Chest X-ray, PA view. Patient: 50 years old, sex F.
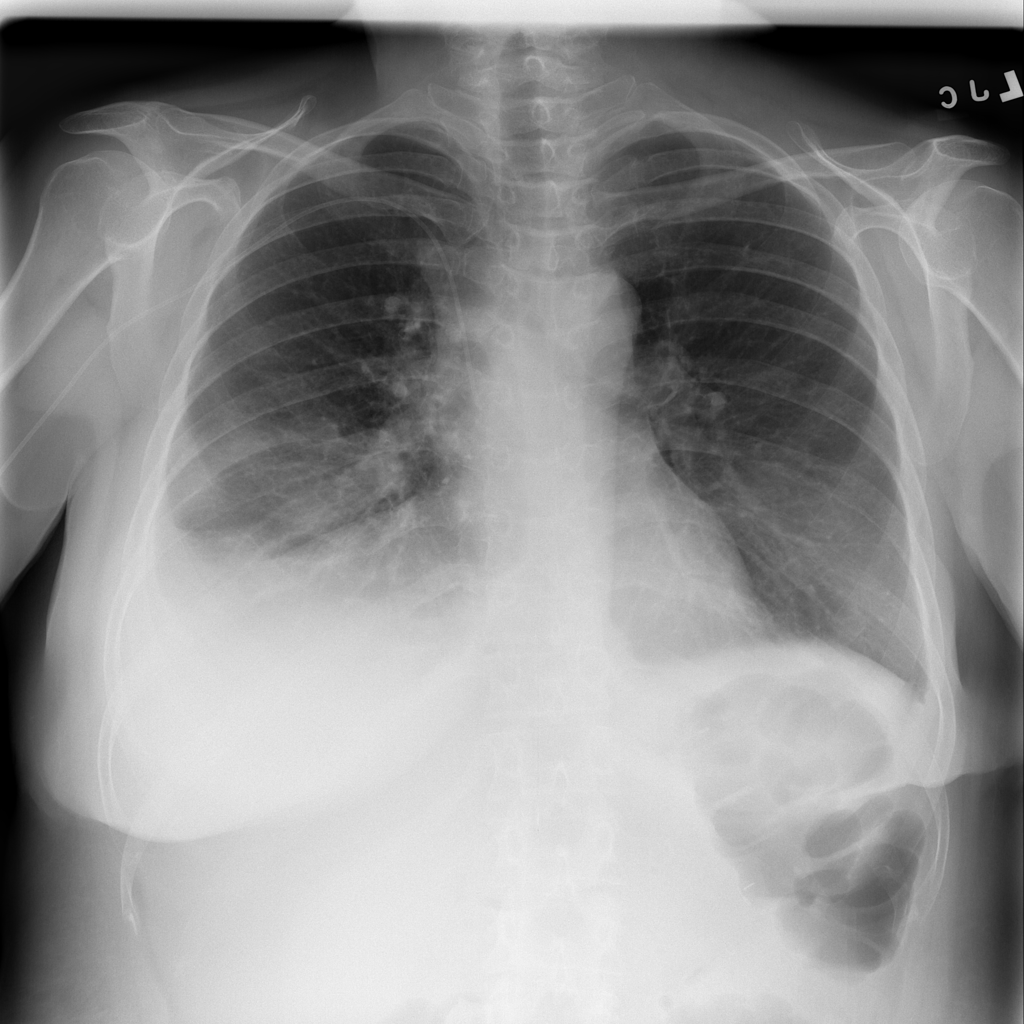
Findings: Infiltration